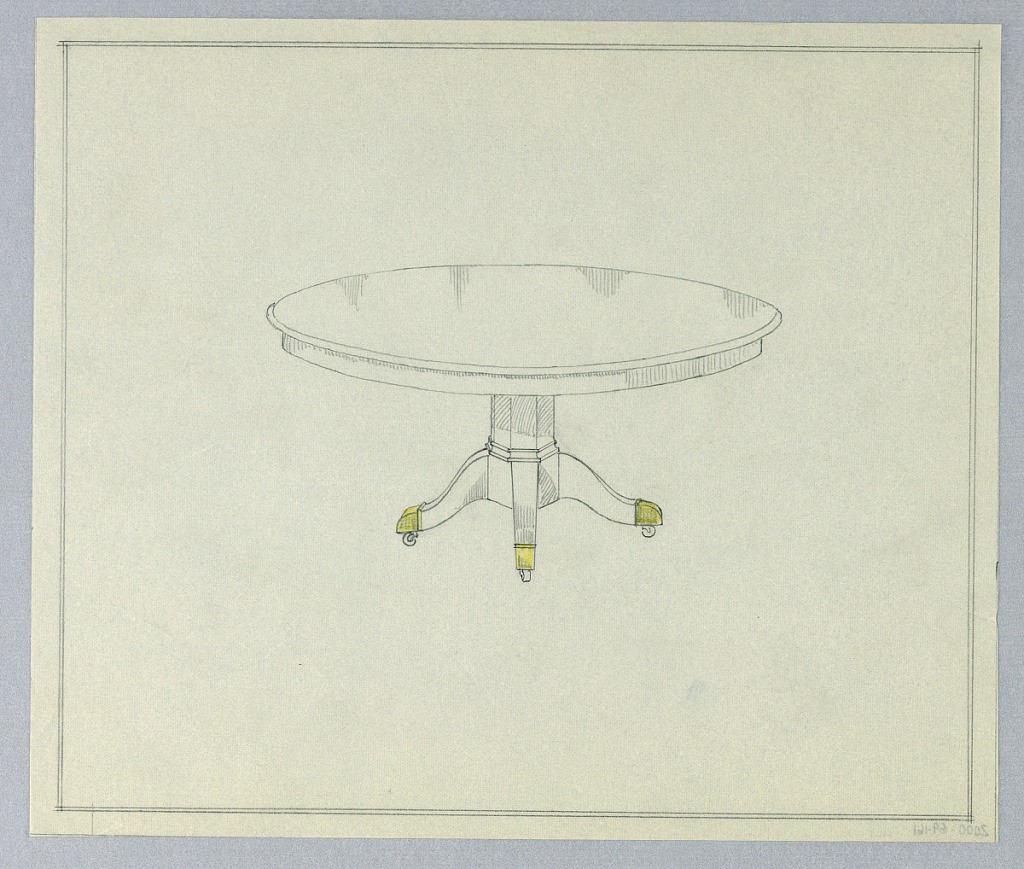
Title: Design for Round Dining Table on Octagonal Base
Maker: A.N. Davenport Co.
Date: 1900–05
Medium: Graphite, yellow color pencil on thin cream paper
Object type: Drawing
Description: Round molded top raised on hexagonal base with molded double band at bottom terminating in 4 [3 shown] splayed legs with brass sabots on casters; double framing line in graphite.